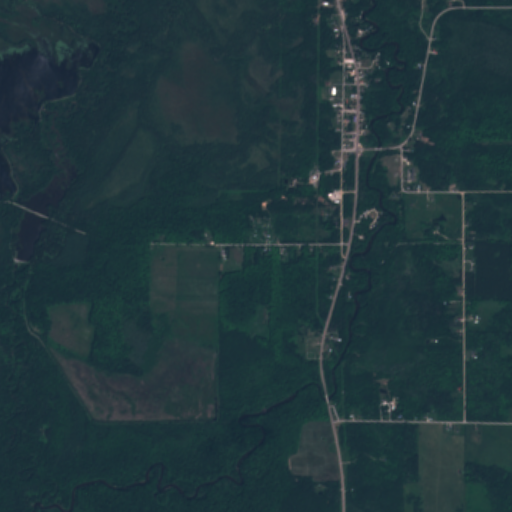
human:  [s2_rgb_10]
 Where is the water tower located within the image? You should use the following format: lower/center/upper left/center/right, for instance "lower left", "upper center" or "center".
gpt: The water tower is located in the upper center of the image.
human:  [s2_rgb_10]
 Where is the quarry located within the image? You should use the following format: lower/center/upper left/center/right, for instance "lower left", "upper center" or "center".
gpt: There is no quarry in the image.